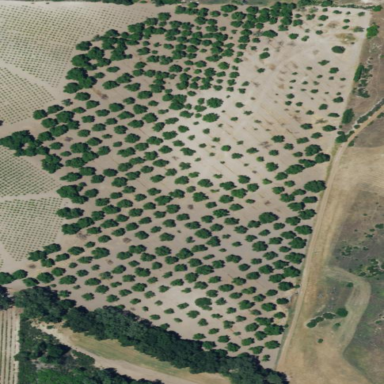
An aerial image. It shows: Orchard.